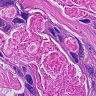
Metastatic tissue present: yes